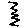
Label: zigzag